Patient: sex F, age 36
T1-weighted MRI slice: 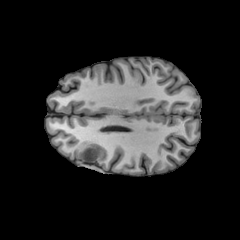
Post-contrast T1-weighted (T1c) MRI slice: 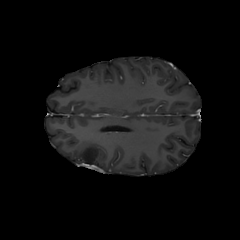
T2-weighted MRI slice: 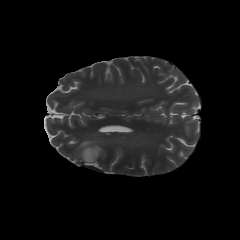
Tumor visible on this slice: yes
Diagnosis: Astrocytoma, IDH-mutant
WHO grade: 2